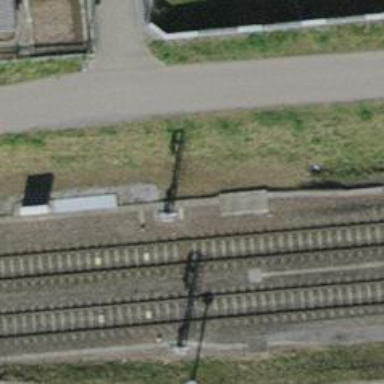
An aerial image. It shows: Railway signal.